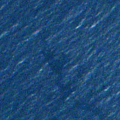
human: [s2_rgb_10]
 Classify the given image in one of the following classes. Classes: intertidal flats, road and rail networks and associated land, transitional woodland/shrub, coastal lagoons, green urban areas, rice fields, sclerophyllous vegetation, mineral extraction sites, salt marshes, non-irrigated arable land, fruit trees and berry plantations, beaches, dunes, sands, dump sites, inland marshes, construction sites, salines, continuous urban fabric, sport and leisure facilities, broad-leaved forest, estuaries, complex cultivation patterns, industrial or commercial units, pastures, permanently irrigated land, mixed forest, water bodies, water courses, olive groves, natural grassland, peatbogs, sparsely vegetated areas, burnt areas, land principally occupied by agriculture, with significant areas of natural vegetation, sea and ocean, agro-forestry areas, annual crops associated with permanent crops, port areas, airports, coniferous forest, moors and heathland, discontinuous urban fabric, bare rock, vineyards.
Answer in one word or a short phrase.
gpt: sea and ocean